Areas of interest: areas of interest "Tianyu Huazhuang"
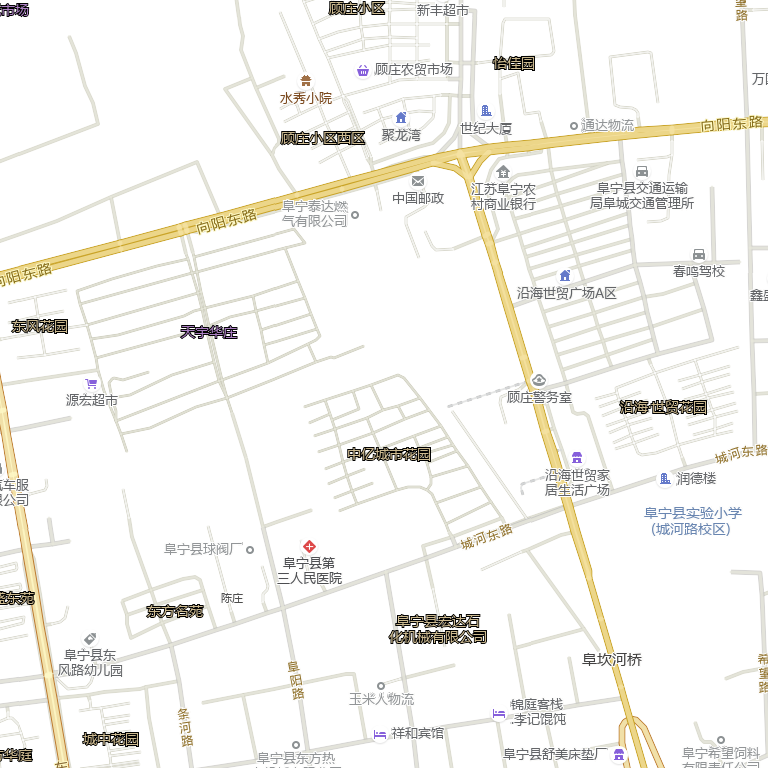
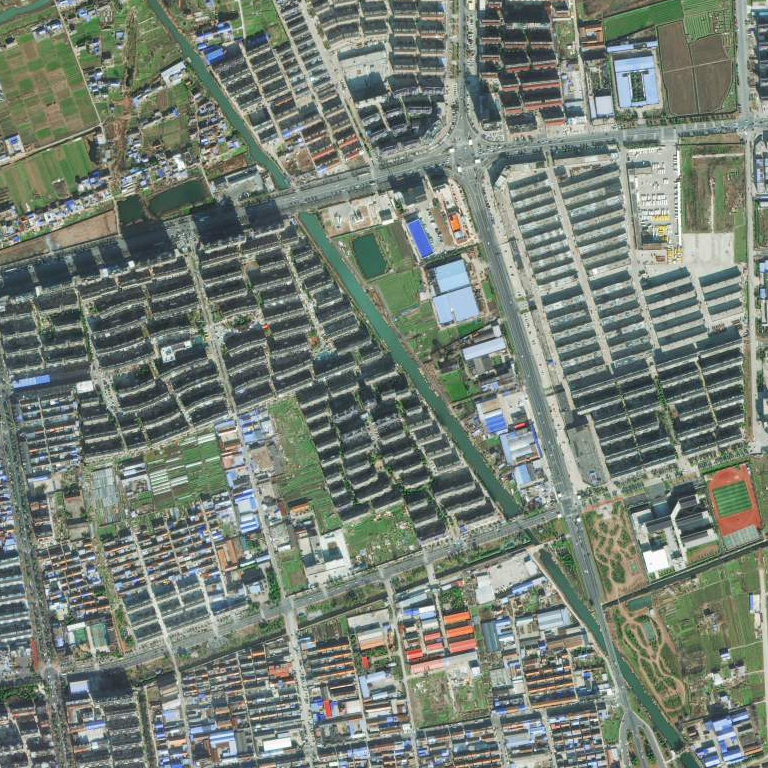